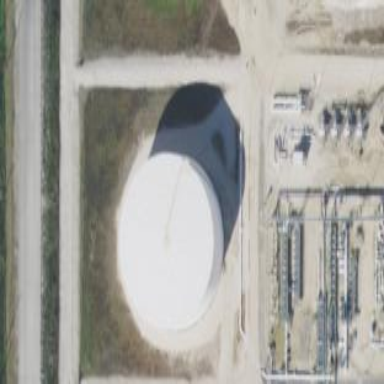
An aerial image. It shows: Storage tank building.